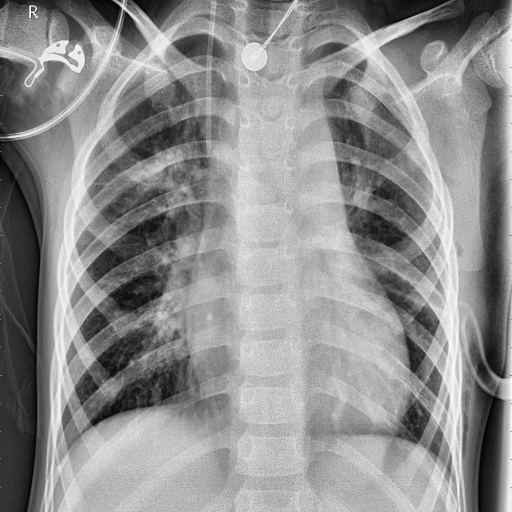
Finding: PNEUMONIA